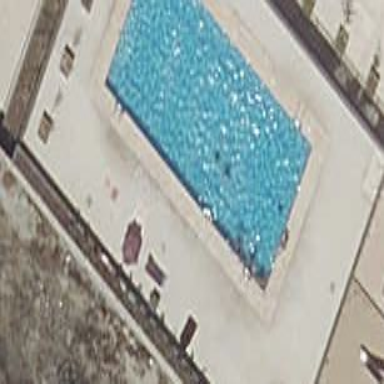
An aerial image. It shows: Swimming pool located in leisure land.